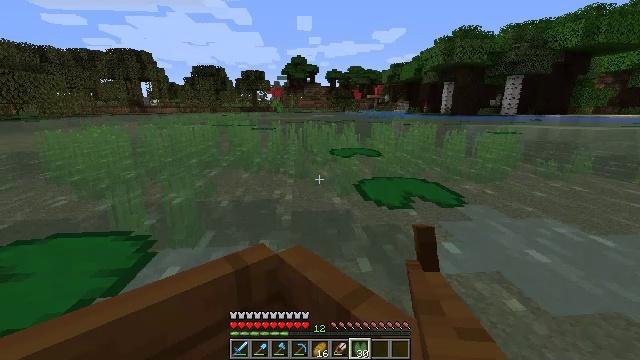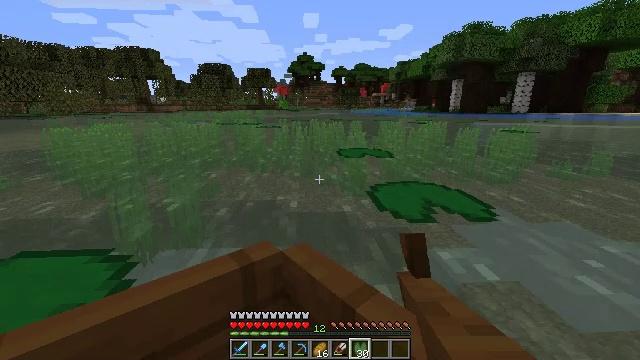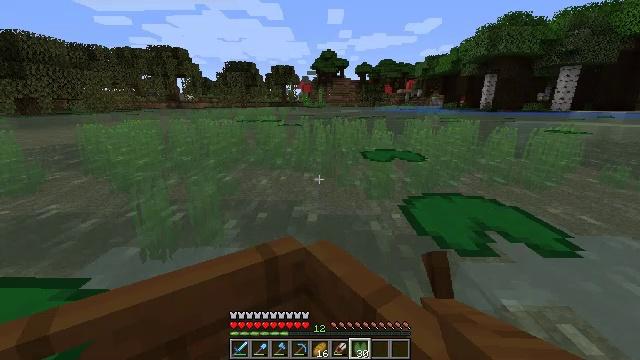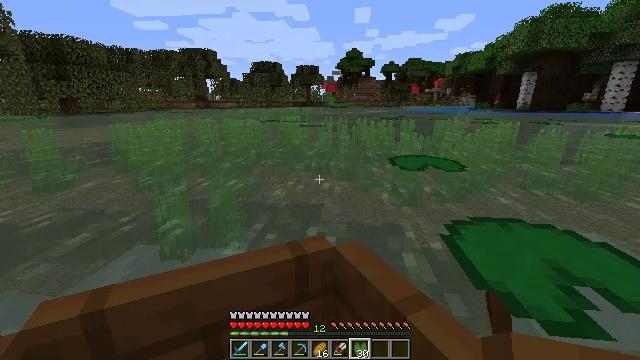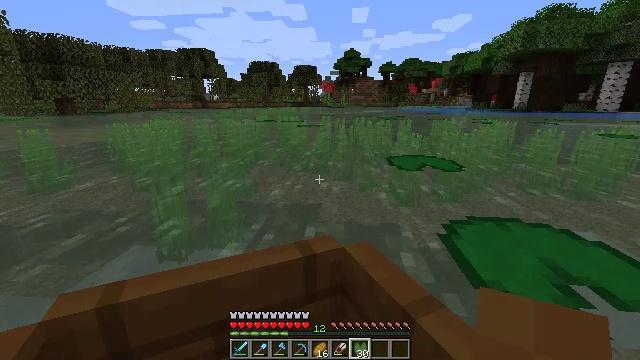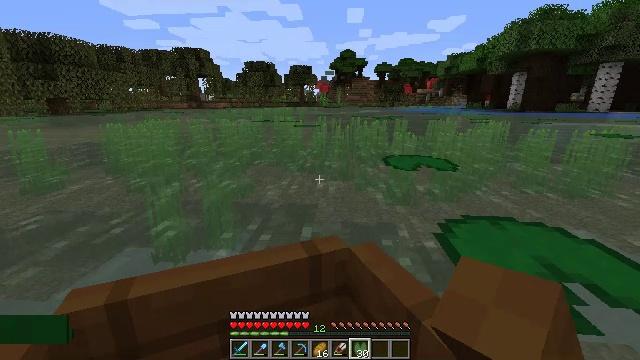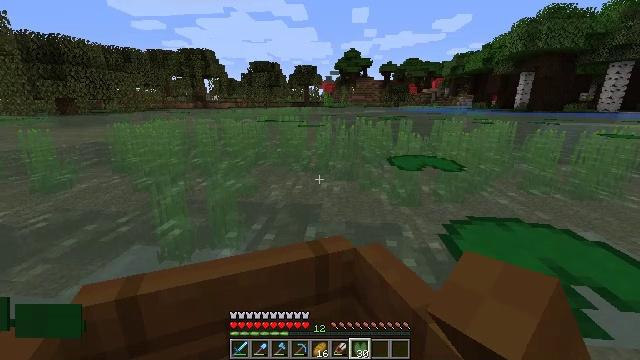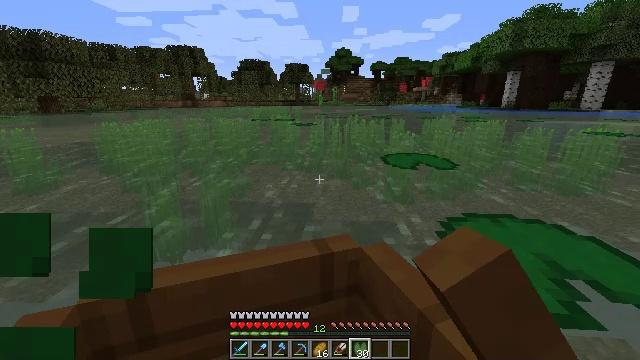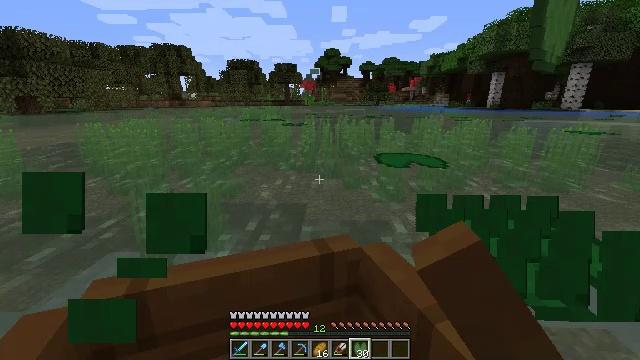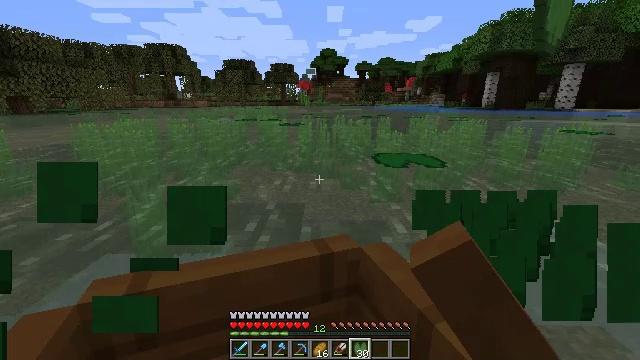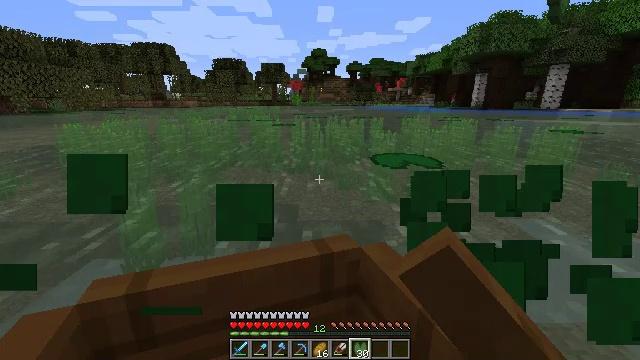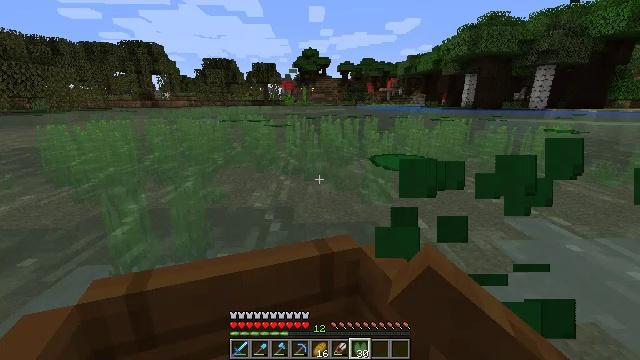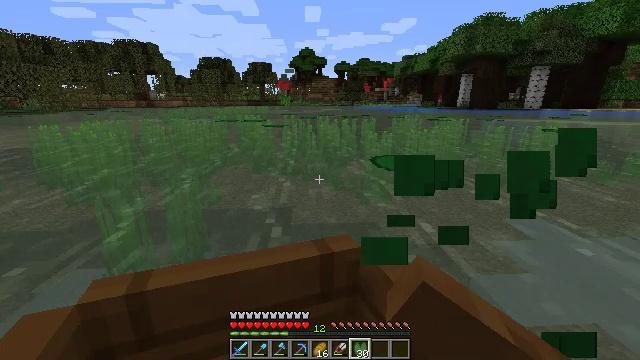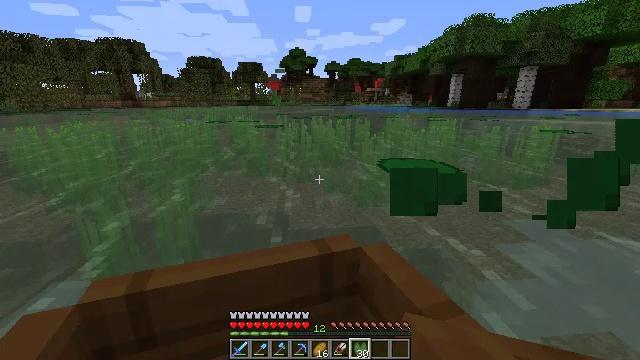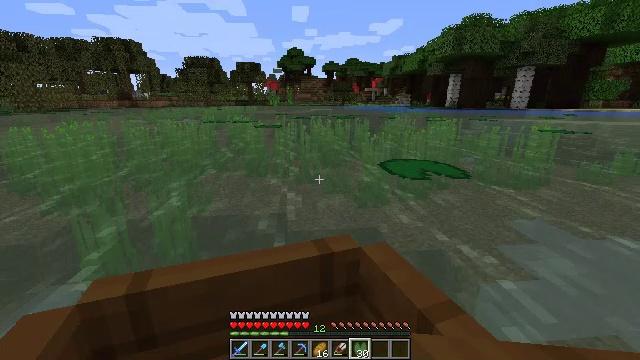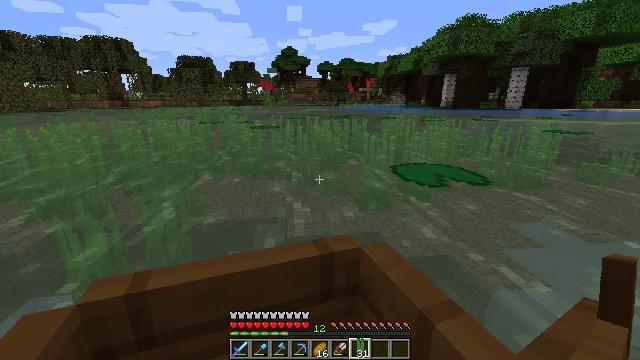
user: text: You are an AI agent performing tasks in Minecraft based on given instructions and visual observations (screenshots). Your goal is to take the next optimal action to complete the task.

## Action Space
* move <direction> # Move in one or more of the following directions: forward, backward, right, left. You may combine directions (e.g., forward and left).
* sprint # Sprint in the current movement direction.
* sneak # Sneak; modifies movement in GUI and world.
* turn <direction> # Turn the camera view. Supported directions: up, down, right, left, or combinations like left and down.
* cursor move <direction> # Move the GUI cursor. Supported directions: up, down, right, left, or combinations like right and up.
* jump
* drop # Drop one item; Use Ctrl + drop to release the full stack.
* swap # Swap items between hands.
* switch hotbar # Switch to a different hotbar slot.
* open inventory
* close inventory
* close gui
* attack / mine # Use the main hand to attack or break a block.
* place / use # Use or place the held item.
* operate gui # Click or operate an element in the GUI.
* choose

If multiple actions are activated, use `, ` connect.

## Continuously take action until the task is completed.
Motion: motion action
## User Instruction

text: Gather seagrass near the seafloor.
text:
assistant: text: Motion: move forward and move right, turn left
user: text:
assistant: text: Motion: move forward and move right, turn left
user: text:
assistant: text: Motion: move forward and move right, turn left
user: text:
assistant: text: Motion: move forward, turn left
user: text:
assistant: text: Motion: move forward, turn left
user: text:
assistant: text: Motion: move forward, turn left
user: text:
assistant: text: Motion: move forward, turn left
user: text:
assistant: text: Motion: move forward
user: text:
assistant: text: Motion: move forward
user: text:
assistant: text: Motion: move forward
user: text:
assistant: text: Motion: move forward
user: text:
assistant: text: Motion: move forward
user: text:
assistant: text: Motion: move forward
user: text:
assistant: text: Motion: move forward
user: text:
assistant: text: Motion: move forward
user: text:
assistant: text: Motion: move forward
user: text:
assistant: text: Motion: move forward
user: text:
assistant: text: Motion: move forward
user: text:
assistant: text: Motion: move forward
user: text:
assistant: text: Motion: move forward
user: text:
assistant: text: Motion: move forward
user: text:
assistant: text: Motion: move forward
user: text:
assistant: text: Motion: move forward and move right
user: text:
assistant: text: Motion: move forward and move right, turn left
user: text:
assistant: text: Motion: move forward and move left
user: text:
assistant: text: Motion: move forward and move left
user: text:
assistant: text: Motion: move forward and move left
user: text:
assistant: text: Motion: move forward and move left, turn right and down
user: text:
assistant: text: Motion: move forward
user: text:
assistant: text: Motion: move forward and move left